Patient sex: F
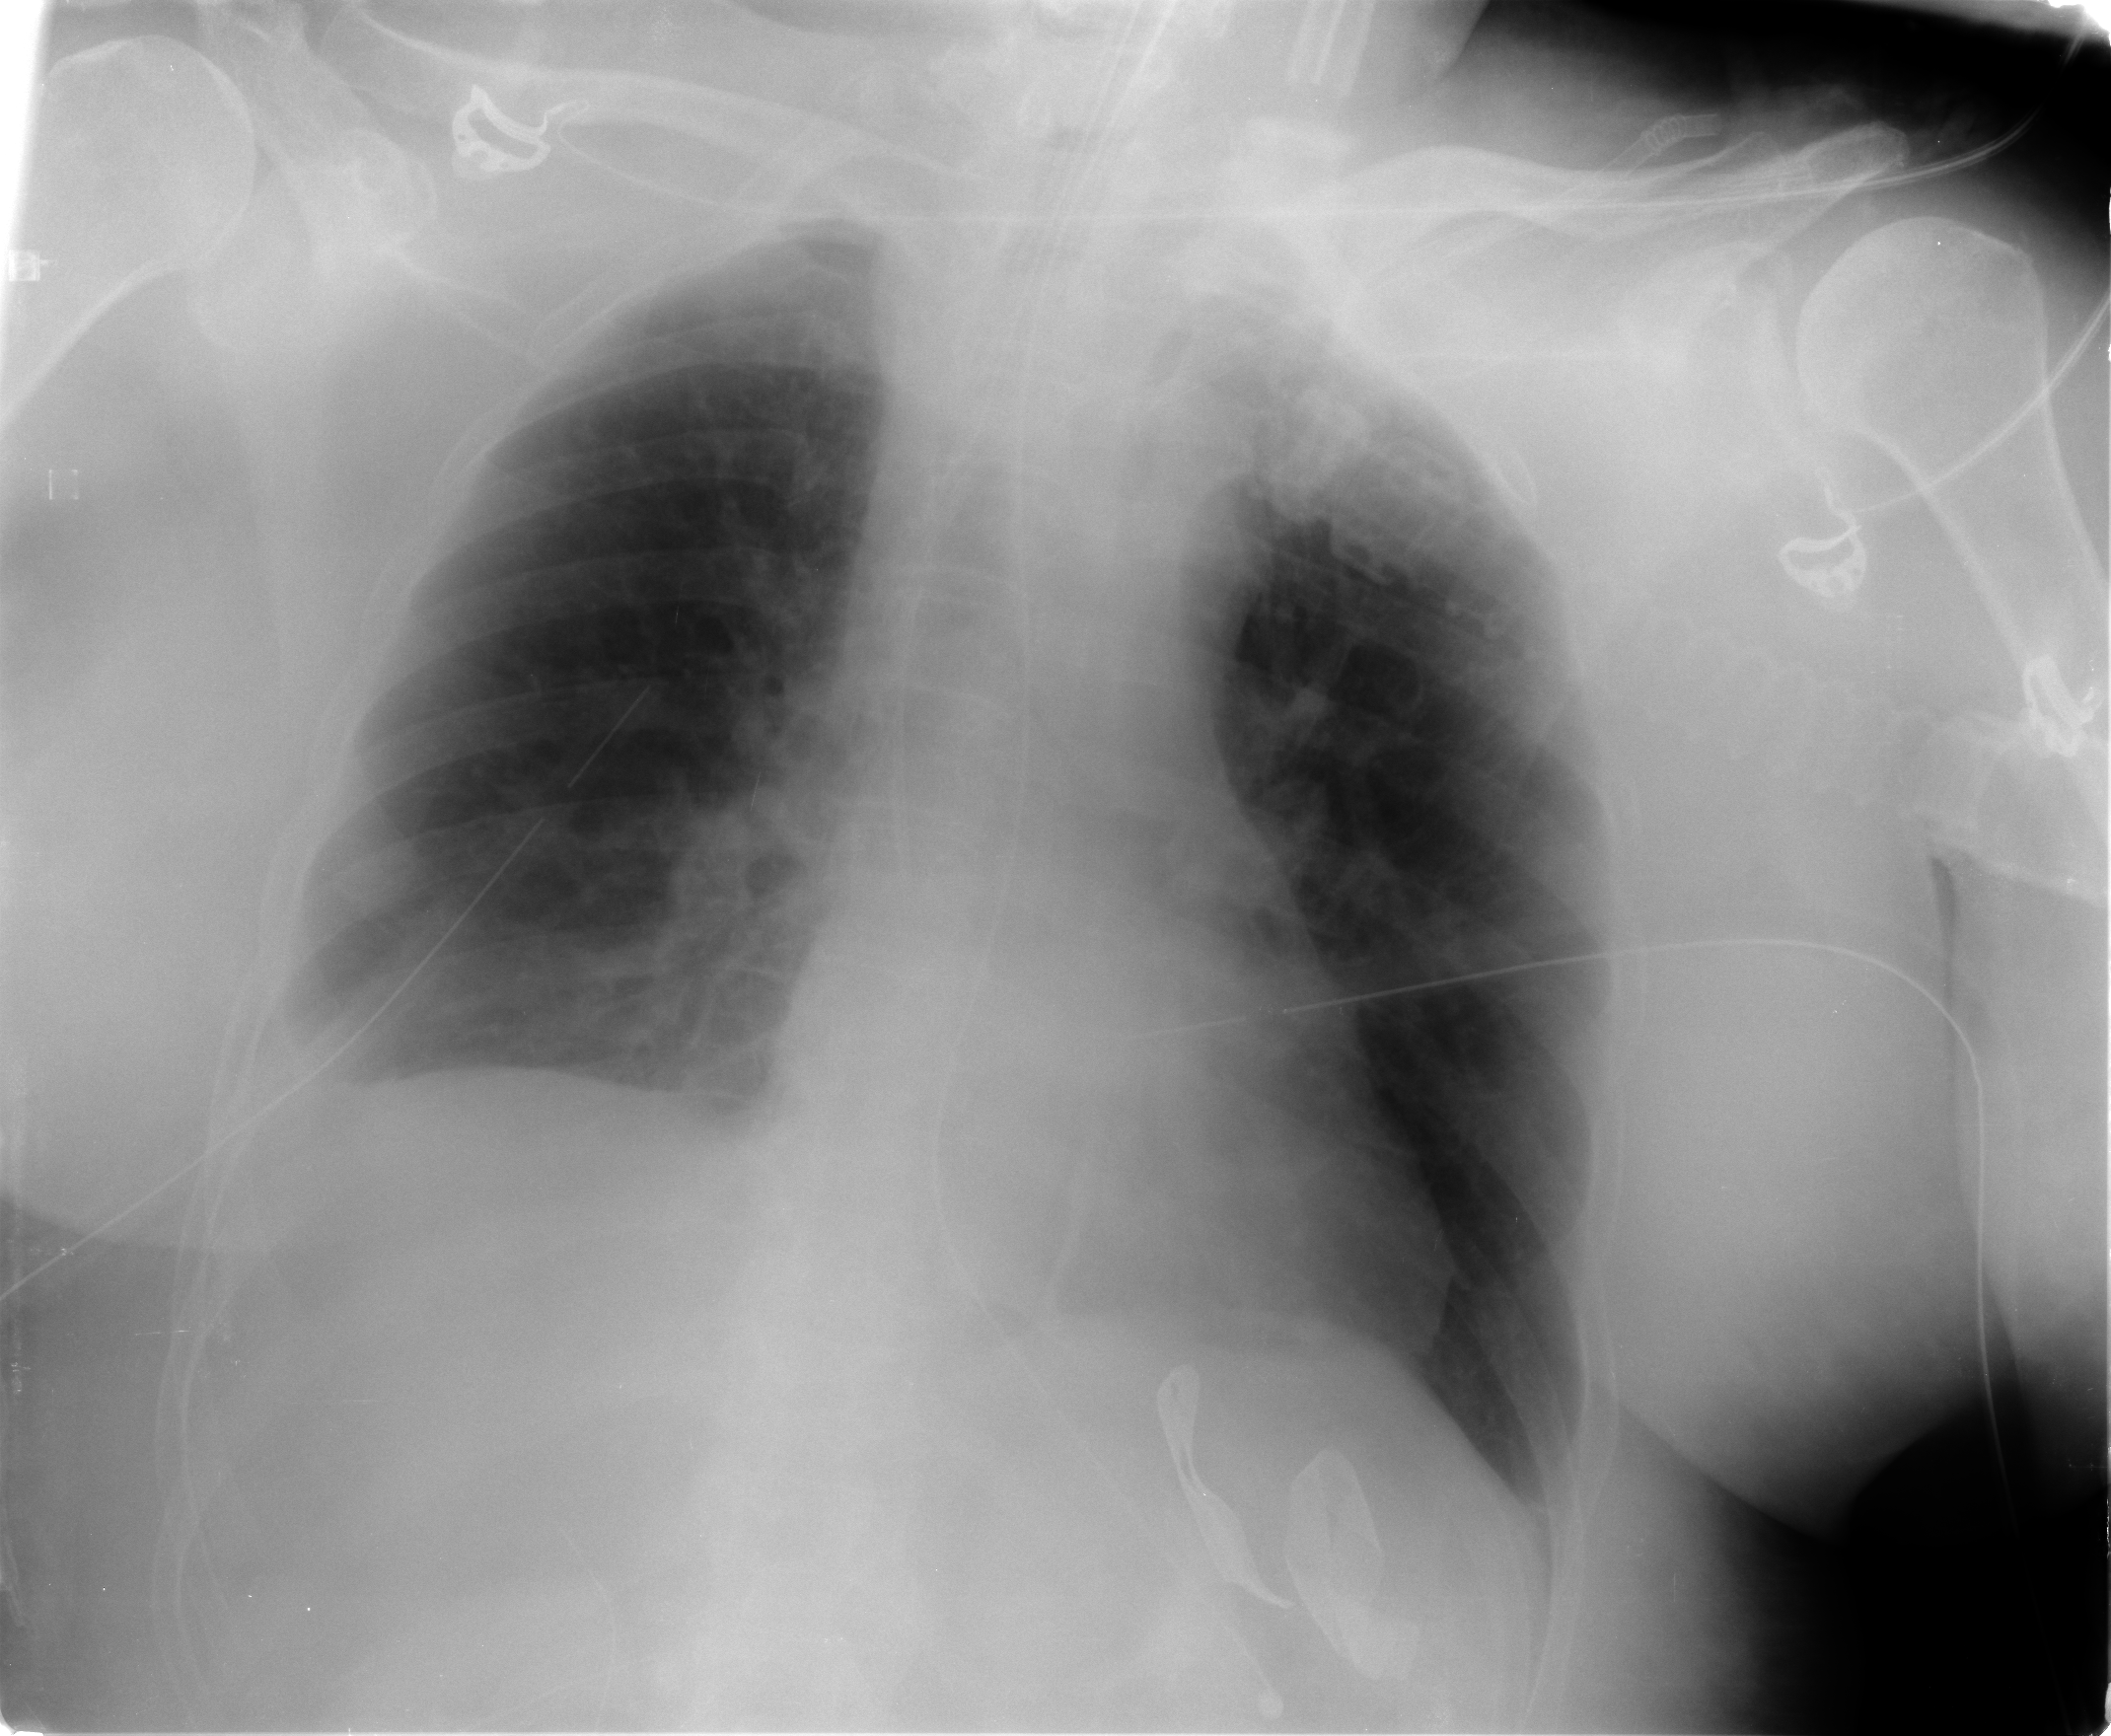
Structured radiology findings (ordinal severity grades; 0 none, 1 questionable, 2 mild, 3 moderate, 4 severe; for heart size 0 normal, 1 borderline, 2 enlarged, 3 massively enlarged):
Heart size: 0
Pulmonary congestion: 0
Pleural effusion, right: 1
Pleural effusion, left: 1
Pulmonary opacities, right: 0
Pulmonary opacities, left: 0
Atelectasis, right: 1
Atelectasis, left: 0